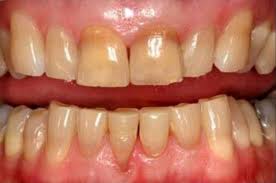
Condition: Tooth Discoloration